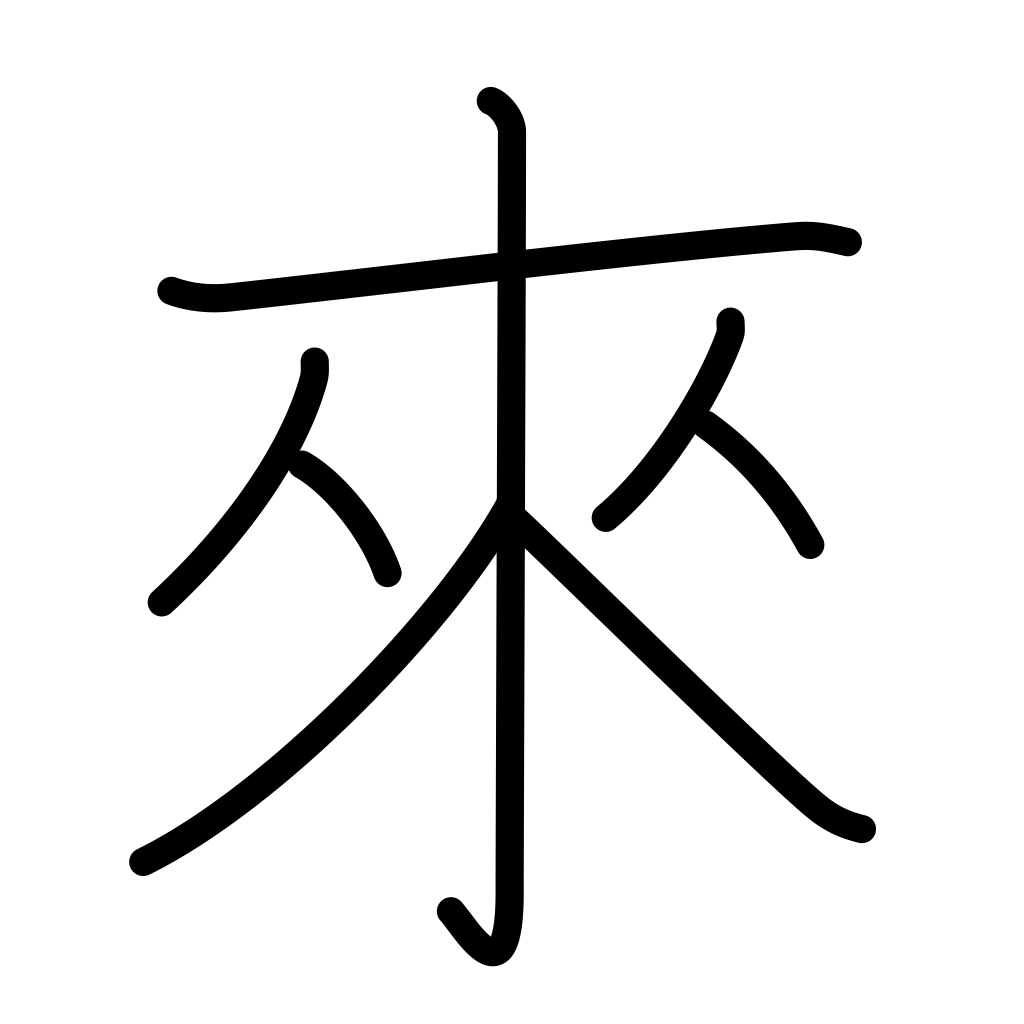
Meaning: come, due, next, cause, become